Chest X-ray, PA view. Patient: 68 years old, sex M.
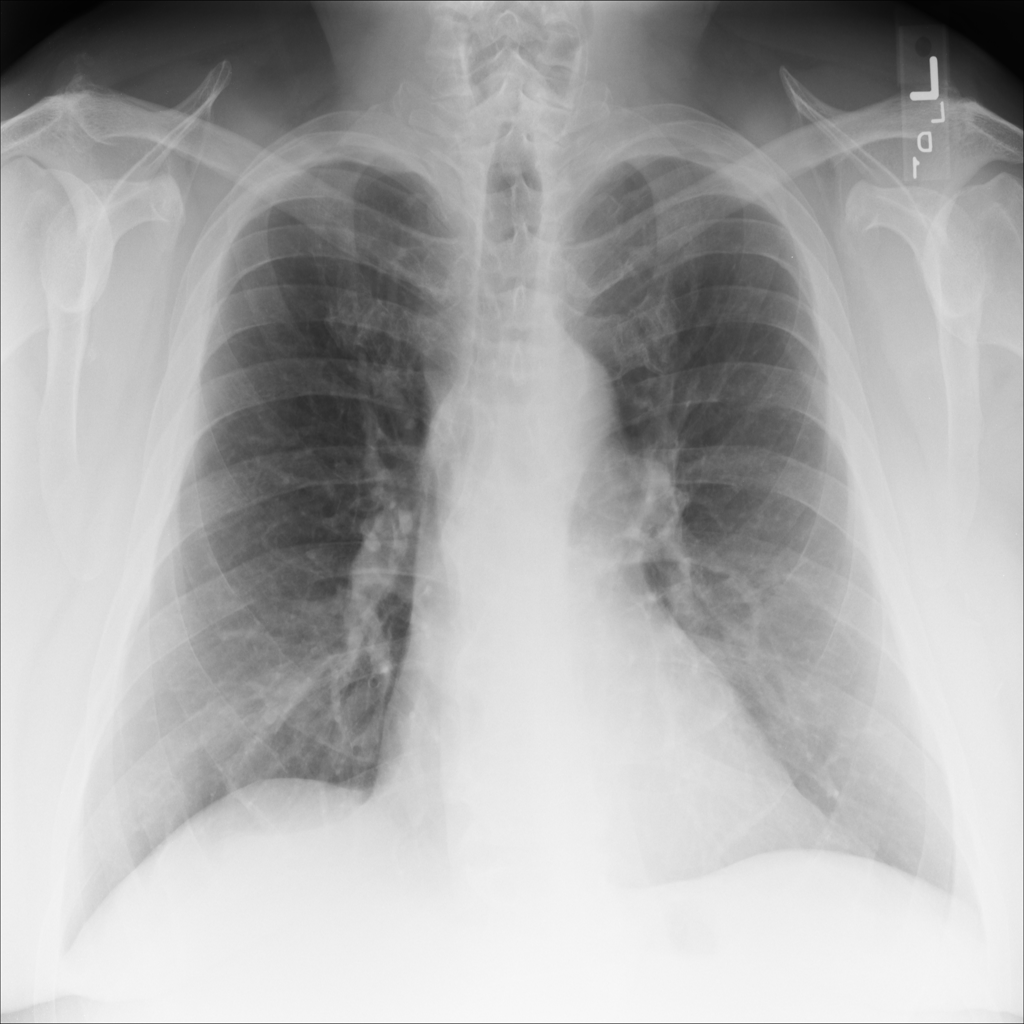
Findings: No Finding